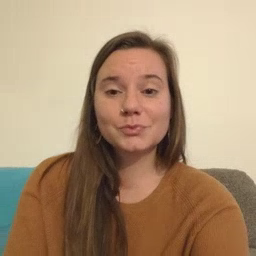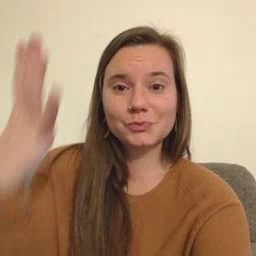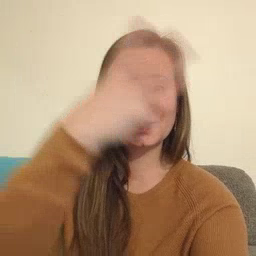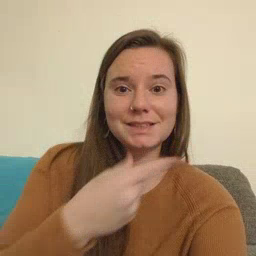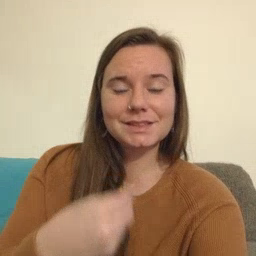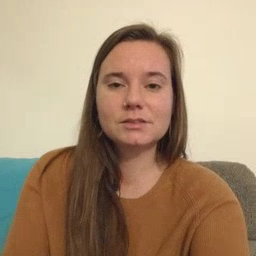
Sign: pretty